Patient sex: M
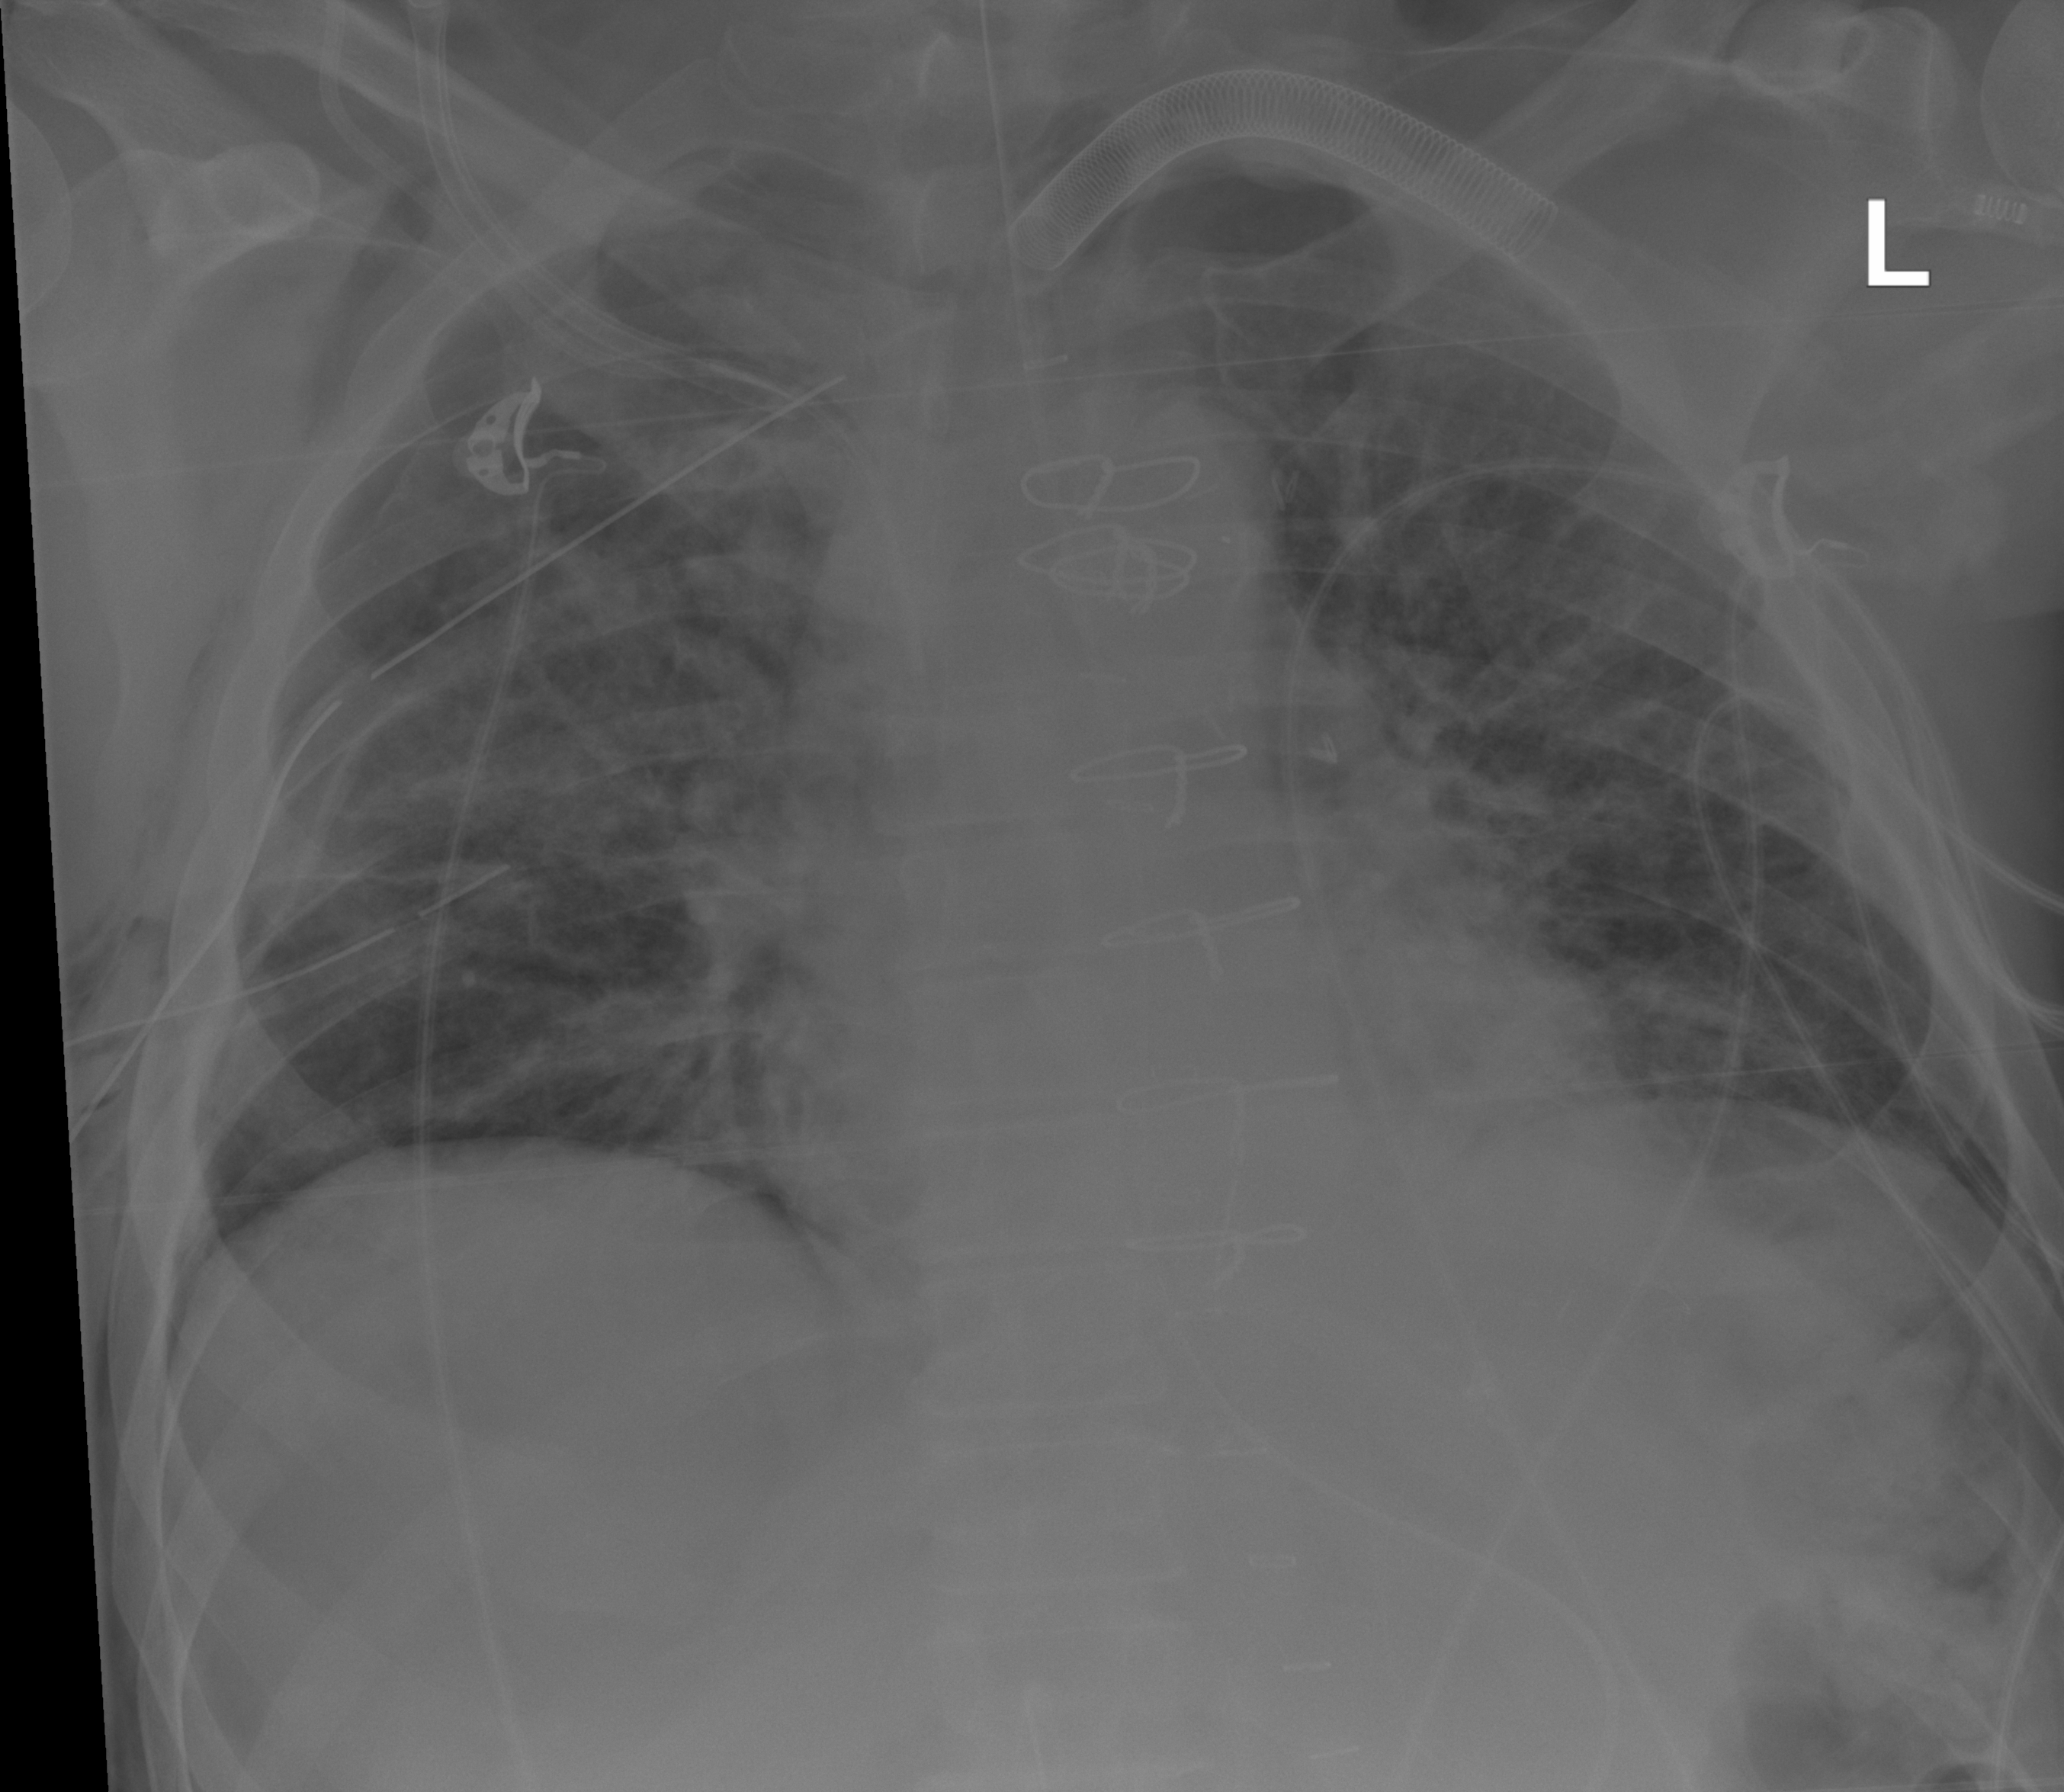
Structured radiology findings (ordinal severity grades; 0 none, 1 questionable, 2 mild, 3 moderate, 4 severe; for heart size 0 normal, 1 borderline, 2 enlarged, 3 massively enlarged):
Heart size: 0
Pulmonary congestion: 2
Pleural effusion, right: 0
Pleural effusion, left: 0
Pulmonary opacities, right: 2
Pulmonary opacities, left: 2
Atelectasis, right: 2
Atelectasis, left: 2